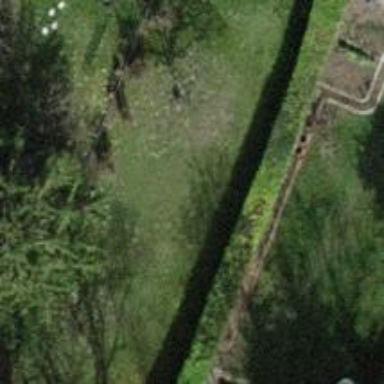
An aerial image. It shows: Garden enclosed by fence.